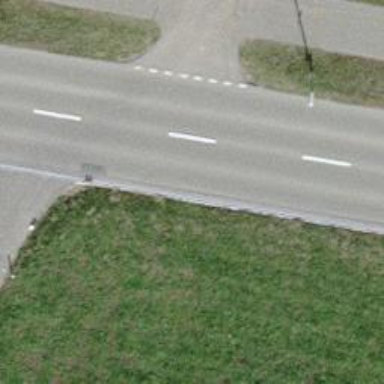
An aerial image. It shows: Tertiary road with asphalt surface and separate sidewalk.